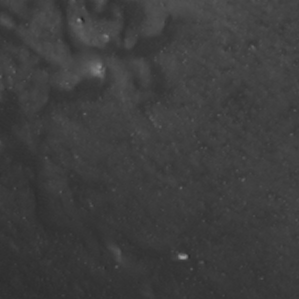
Label: non_frost